Question: I'm using AVAudioPlayer to play mp3 files, but I need to implement ui interface as shown following:

I think it maybe a iOS system control I can use, but I can't find which control it is.
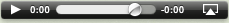
Answer: That is an MPMoviePlayerController. Compare, for example this illustration from <URL>:

The same section of my book tells you how to make and work with one of these. Despite the name, it's great for playing audio with a user interface. The only difference between our screen shots is that you had an AirPlay device present on the network at the time.